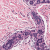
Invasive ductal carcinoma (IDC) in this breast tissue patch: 0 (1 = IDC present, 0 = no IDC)